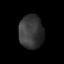
Tissue: lung
Cell type: Fibroblasts
Senescence score: 0.2216
Nuclear area (px): 803
Mean DAPI intensity: 55.511